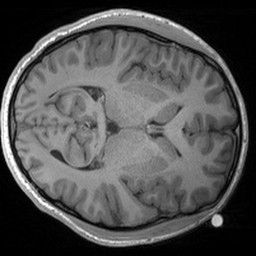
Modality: T1w
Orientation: axial
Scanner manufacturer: siemens
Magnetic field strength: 3 T
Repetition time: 1.54 s
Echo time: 0.00234 s